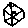
Label: hexagon